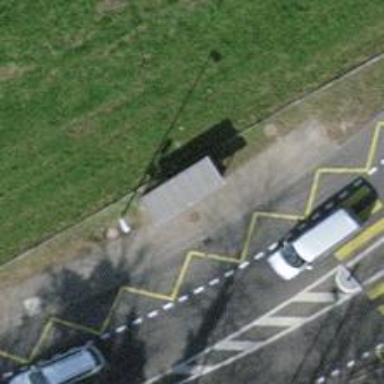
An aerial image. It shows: Platform for public transport. The platform is located by the road.